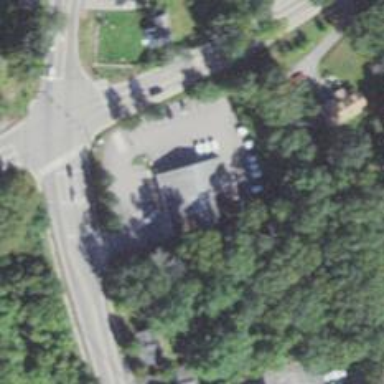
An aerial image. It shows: Post office.